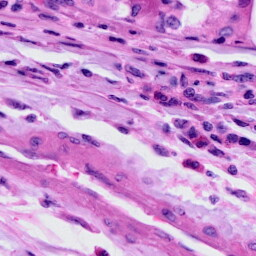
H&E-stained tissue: Cervix